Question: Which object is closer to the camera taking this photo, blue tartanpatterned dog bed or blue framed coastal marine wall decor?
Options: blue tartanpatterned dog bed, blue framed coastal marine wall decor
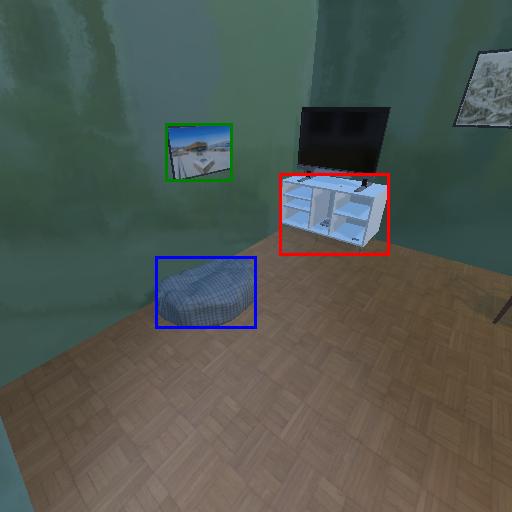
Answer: blue tartanpatterned dog bed